Question: I wish to convert an Android color to an OpenCV Scalar
OpenCV requires this:
'''
Scalar debugColor;
debugColor = new Scalar(0, 0, 255);
'''
Android predefined colors are like this.
'''
debugColor = getResources().getColor(R.color.RED);// <- mismatch
'''
'R.color.RED' is defiled in the 'res/values/color.xml in Android'
I want this cos intellij shows a color square in the code margin

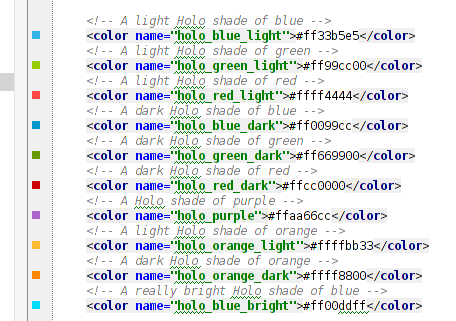
Answer: It would go like this:
'''
new Scalar(Color.red(debugColor), Color.green(debugColor), Color.blue(debugColor));
'''
<URL>